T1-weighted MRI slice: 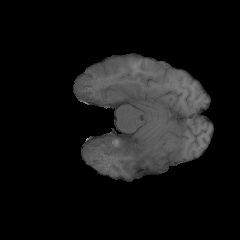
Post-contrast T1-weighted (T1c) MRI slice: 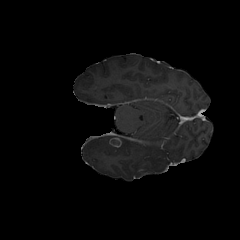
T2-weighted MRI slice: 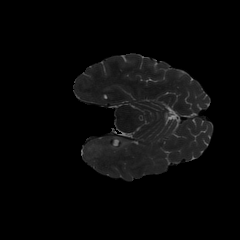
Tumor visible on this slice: yes